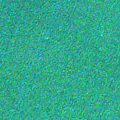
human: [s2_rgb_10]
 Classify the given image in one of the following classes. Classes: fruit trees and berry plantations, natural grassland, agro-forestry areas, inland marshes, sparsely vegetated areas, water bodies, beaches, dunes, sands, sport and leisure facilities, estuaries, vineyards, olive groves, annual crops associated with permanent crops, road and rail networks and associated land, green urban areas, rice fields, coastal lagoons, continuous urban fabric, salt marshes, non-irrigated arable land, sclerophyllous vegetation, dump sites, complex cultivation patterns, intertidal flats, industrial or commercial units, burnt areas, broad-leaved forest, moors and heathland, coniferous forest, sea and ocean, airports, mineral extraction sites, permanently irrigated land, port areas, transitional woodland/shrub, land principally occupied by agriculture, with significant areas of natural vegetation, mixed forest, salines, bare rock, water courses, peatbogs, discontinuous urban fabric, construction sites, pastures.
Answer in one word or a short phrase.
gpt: sea and ocean